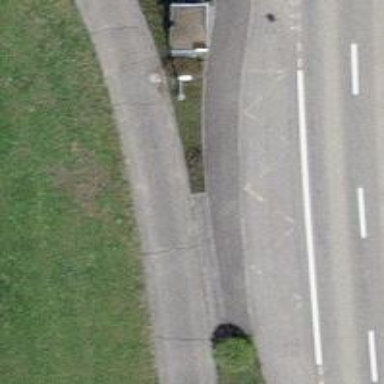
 serving as platform for public transportation."